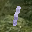
Label: 1